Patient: sex M, age 30
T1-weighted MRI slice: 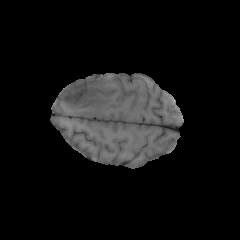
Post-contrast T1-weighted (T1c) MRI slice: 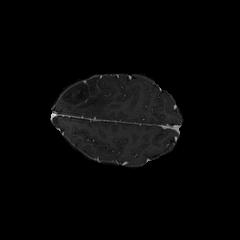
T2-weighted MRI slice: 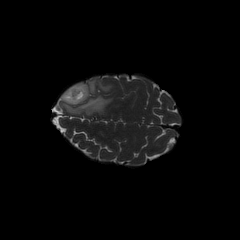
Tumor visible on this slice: yes
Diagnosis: Astrocytoma, IDH-mutant
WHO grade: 3